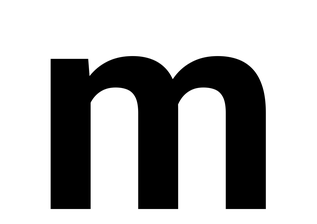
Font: Roboto_Bold